Question: I want to draw a series of connected lines (GL_LINE_STRIP) in following way.

I had tried to code by my own, but not get desired result, so i come here, help me to find out where i was wrong. here i am giving only my draw() function.
'''
glBegin(GL_LINE_STRIP);
glVertex2f(-4.00, 0.00);
glVertex2f(-3.00, 2.00);
glVertex2f(-2.00, 0.00);
glVertex2f(-1.00, 2.00);
glVertex2f(0.0, 0.00);
glVertex2f(1.00, 2.00);
glVertex2f(2.00, 0.00);
glVertex2f(3.00, 2.00);
glVertex2f(4.00, 0.00);
glEnd();
'''
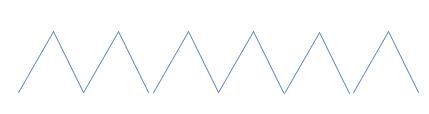
Answer: Workin' perfectly here:
<URL>
'''
#include <GL/glut.h>
void display()
{
glClear( GL_COLOR_BUFFER_BIT );
glMatrixMode( GL_PROJECTION );
glLoadIdentity();
glOrtho( -6, 6, -6, 6, -1, 1);
glMatrixMode( GL_MODELVIEW );
glLoadIdentity();
glColor3ub( 255, 255, 255 );
glBegin(GL_LINE_STRIP);
glVertex2f(-4.00, 0.00);
glVertex2f(-3.00, 2.00);
glVertex2f(-2.00, 0.00);
glVertex2f(-1.00, 2.00);
glVertex2f(0.0, 0.00);
glVertex2f(1.00, 2.00);
glVertex2f(2.00, 0.00);
glVertex2f(3.00, 2.00);
glVertex2f(4.00, 0.00);
glEnd();
glutSwapBuffers();
}
int main( int argc, char **argv )
{
glutInit( &argc, argv );
glutInitDisplayMode( GLUT_RGBA | GLUT_DOUBLE );
glutInitWindowSize( 600, 600 );
glutCreateWindow( "GLUT" );
glutDisplayFunc( display );
glutMainLoop();
return 0;
}
'''